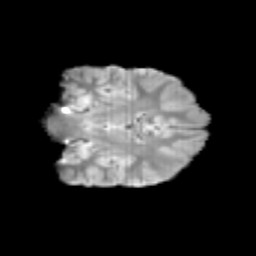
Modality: T2w
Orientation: coronal
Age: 10
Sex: female
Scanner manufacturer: siemens
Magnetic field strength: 3 T
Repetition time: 3.8 s
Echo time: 0.07 s